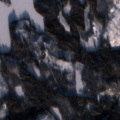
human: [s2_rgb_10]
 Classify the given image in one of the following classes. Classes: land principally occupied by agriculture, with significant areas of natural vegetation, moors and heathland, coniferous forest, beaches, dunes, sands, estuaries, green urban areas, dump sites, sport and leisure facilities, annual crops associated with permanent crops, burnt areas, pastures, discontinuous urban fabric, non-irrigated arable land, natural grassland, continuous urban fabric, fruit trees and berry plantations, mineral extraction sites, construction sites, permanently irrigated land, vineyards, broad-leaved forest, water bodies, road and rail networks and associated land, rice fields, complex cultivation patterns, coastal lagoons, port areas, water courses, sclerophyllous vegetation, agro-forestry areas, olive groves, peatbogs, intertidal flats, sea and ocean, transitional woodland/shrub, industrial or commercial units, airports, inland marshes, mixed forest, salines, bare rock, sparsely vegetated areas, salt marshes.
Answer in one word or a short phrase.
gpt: coniferous forest, mixed forest, transitional woodland/shrub, water bodies